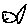
Label: fish